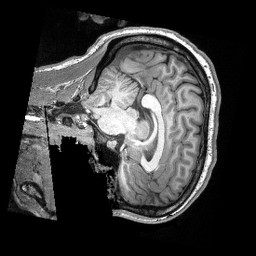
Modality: T1w
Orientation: sagittal
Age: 18
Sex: female
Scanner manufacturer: siemens
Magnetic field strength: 3 T
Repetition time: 2.3 s
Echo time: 0.00308 s